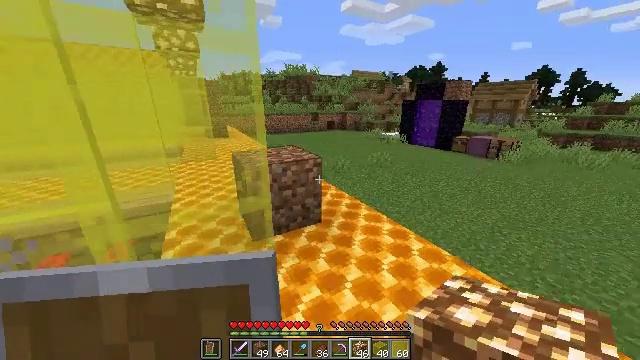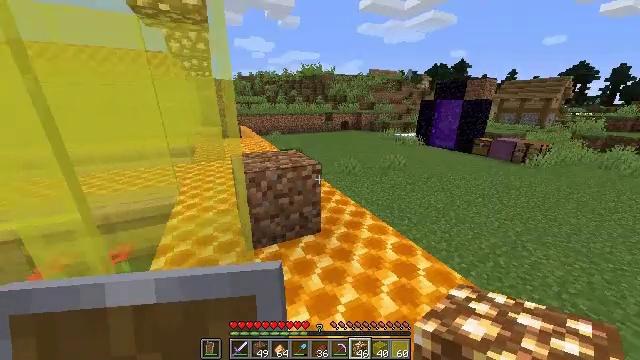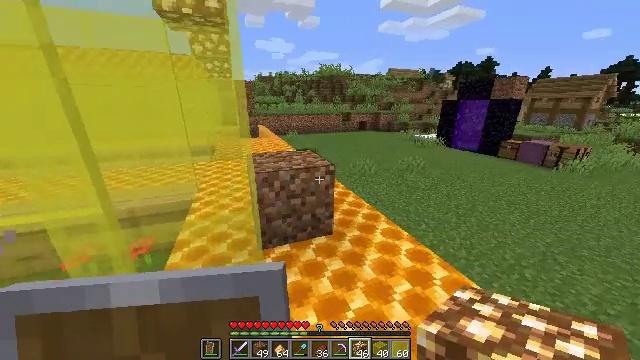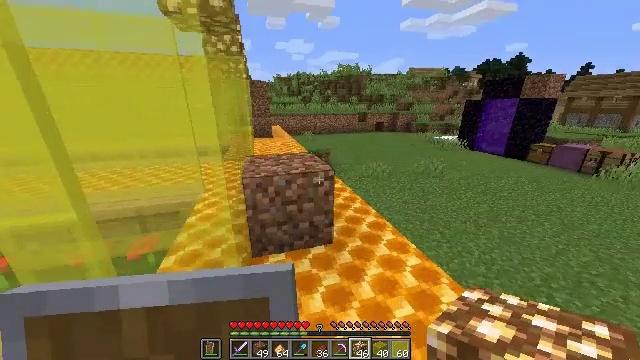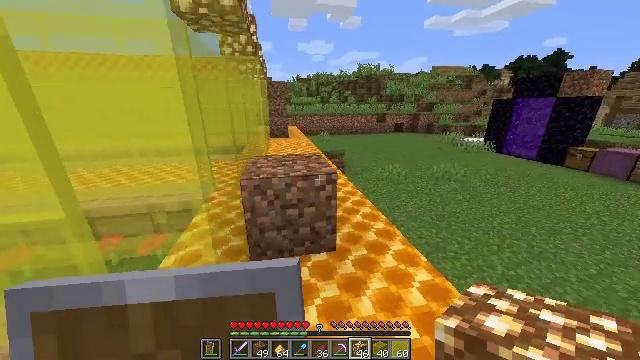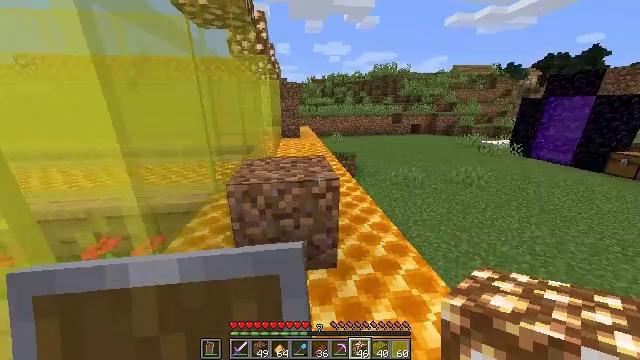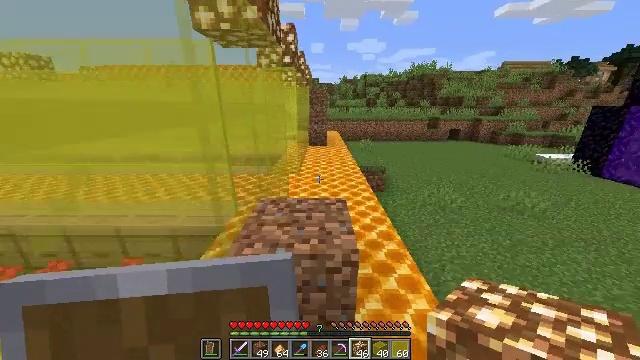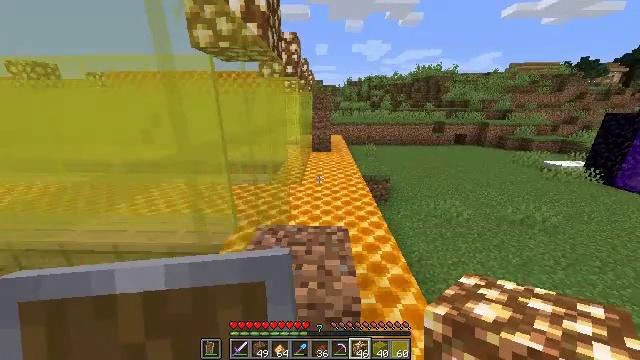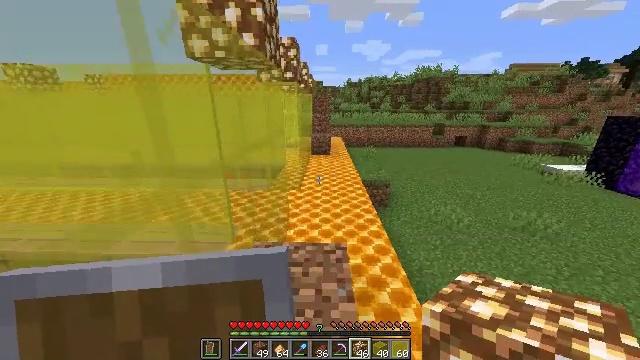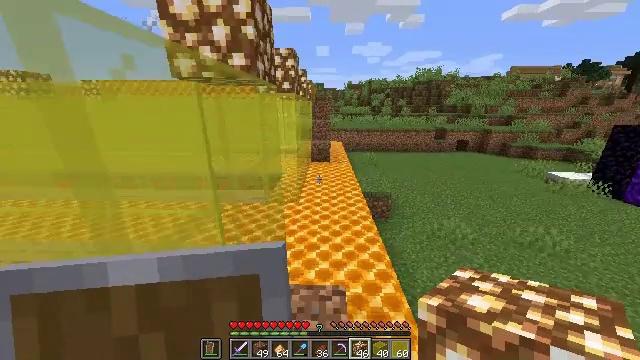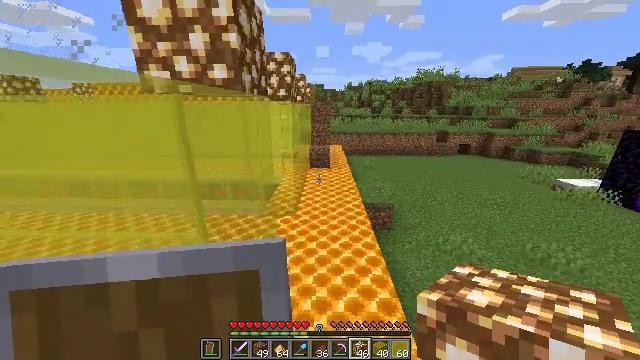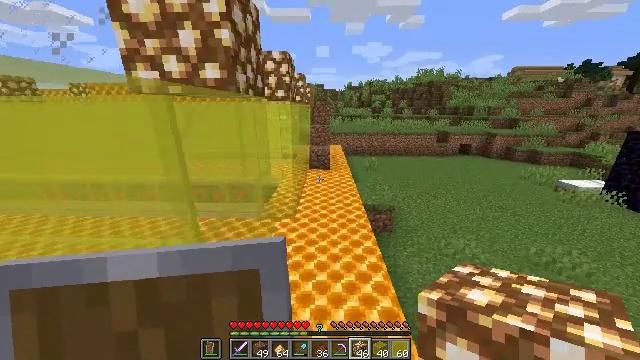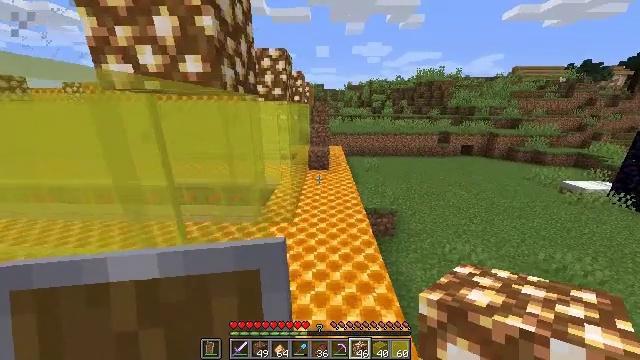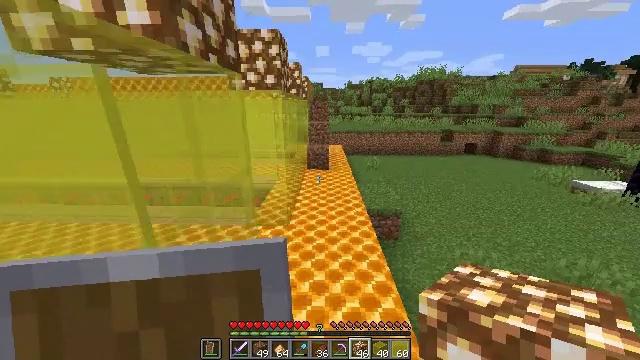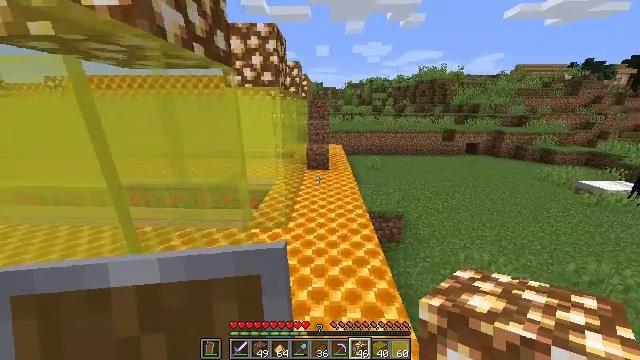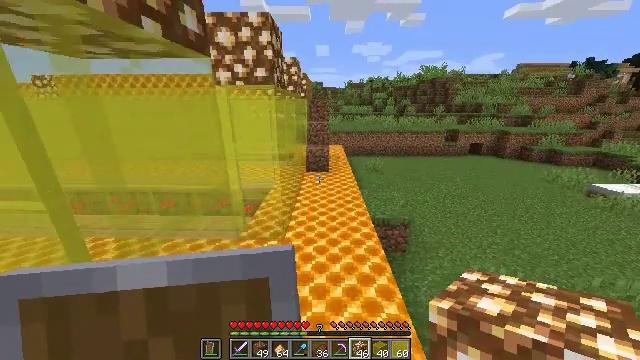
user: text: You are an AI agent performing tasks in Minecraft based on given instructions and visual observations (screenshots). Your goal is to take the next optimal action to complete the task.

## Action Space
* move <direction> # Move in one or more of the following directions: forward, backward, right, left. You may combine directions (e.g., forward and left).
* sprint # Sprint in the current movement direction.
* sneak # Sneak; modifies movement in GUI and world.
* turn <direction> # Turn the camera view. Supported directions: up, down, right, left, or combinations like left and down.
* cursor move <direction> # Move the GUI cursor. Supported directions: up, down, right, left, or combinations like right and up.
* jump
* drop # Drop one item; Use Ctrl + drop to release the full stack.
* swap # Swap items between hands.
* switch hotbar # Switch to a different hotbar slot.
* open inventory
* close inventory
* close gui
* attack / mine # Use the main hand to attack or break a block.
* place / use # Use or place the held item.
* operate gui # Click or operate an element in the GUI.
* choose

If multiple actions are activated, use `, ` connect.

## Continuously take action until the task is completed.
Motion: motion action
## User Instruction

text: Chop down the honeycomb block with a tool.
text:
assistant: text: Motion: move forward and move right, turn left
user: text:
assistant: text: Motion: move forward and move right, turn left
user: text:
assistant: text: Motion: move forward and move right, turn left
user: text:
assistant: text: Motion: move forward, turn left
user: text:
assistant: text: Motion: move forward, turn left
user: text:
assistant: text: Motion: move forward, turn left, jump
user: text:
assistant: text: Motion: move forward, turn left, jump
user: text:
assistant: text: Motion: move forward, jump
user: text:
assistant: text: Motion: move forward, jump
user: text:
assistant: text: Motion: move forward
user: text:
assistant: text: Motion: move forward
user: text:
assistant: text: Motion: move forward
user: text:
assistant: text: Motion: move forward
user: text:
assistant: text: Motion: move forward
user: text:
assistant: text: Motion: move forward
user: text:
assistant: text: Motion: move forward
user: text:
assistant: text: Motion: move forward
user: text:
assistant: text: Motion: move forward and move right, turn left
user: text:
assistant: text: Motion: move forward and move right, turn left and up
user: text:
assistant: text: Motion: move forward and move right, turn left and up
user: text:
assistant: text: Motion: move forward and move right, turn left
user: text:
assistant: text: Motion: move forward and move right, turn left
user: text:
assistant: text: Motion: move forward and move right, turn left
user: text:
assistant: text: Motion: move forward and move right, turn left
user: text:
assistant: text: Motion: no_op
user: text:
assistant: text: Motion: no_op
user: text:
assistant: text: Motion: no_op
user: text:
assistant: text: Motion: no_op
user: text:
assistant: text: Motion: no_op
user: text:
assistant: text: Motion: no_op